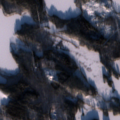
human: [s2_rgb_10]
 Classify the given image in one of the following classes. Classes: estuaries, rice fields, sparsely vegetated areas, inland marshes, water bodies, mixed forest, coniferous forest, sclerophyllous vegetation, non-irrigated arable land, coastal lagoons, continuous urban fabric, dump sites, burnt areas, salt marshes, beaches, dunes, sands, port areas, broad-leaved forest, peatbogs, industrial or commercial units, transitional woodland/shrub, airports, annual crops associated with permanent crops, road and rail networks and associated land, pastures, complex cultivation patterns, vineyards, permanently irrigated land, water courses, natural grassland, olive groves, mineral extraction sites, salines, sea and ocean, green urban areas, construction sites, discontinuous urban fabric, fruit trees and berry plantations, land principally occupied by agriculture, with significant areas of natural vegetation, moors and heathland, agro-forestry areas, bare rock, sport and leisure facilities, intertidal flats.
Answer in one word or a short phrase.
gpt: coniferous forest, mixed forest, water bodies